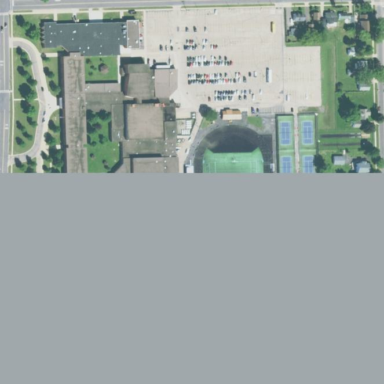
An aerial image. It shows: School.